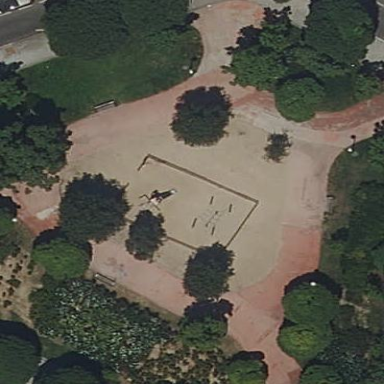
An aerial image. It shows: Park.